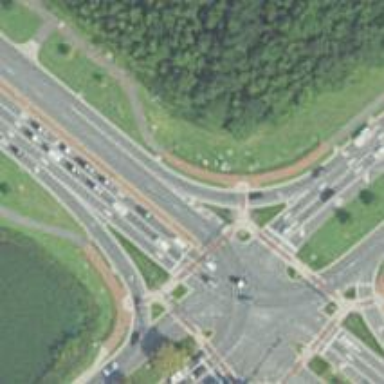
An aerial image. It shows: Zebra crossing on the road.